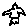
Label: bird